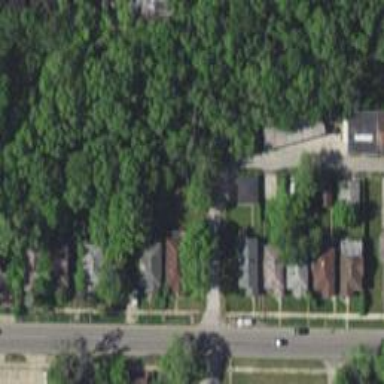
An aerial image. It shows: Alley classified as service road.